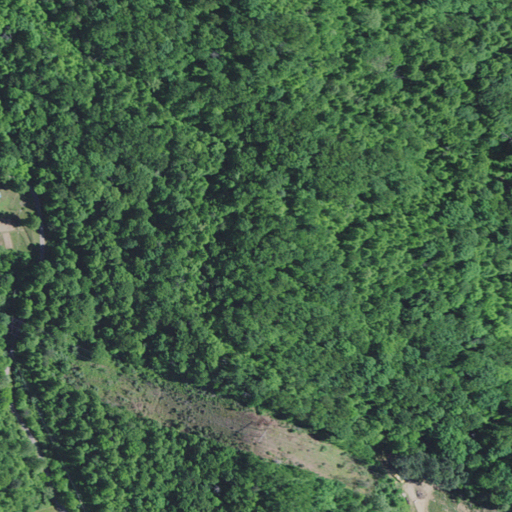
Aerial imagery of ridge(s) in Kentucky named Mill Ridge containing deciduous forest, open development, low intensity development, and mixed forest